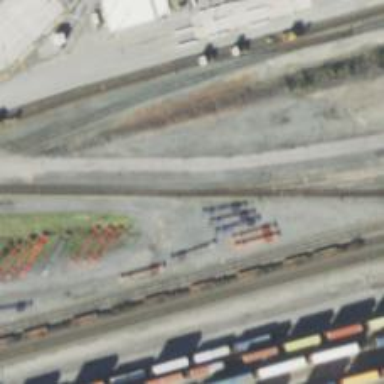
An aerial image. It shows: Railway yard in service.